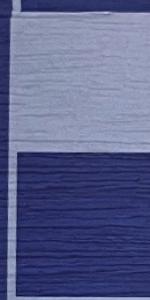
Label: Empty